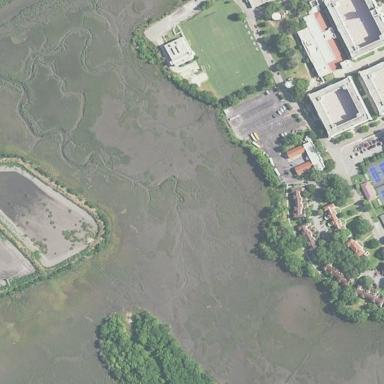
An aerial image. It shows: Saltmarsh wetland.